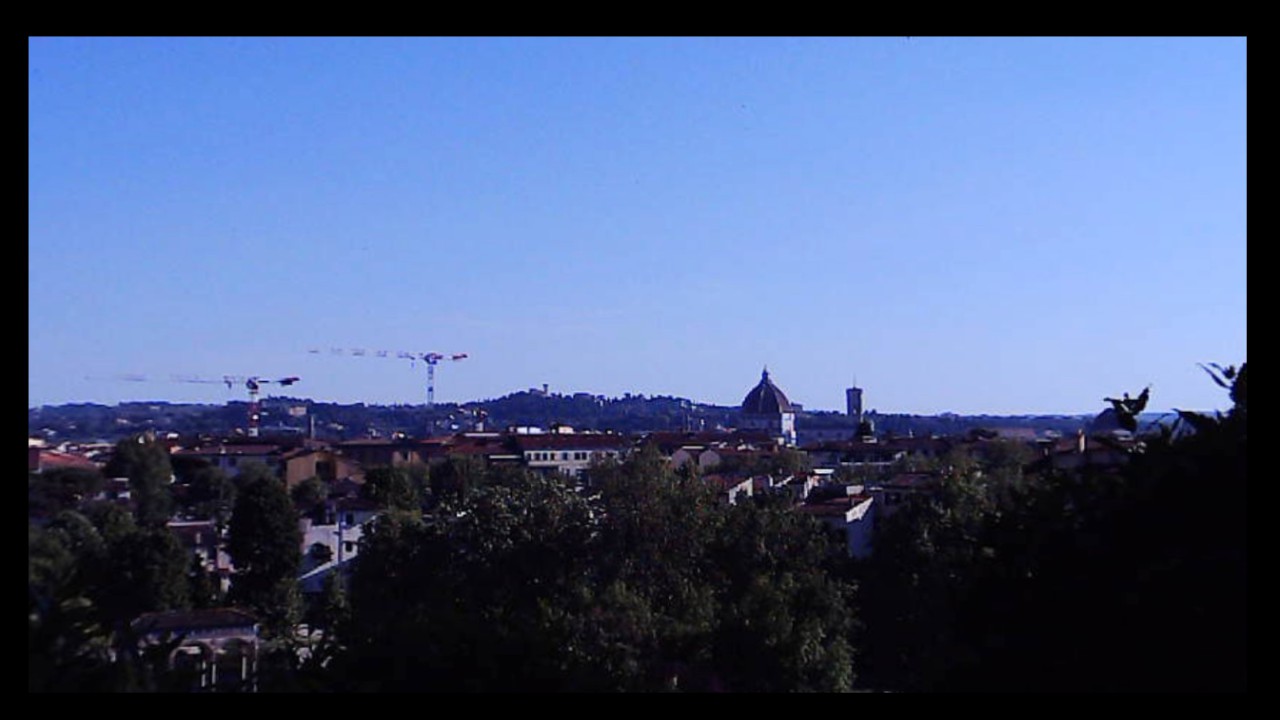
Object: Betafpv air75